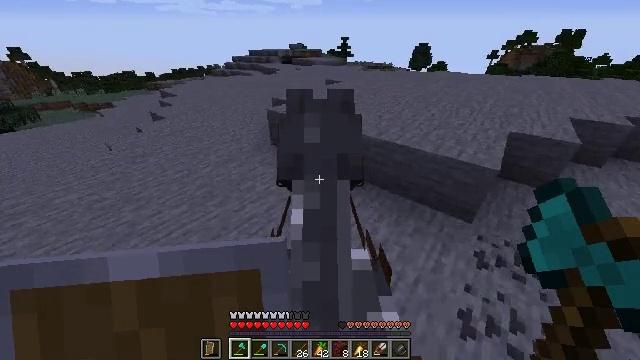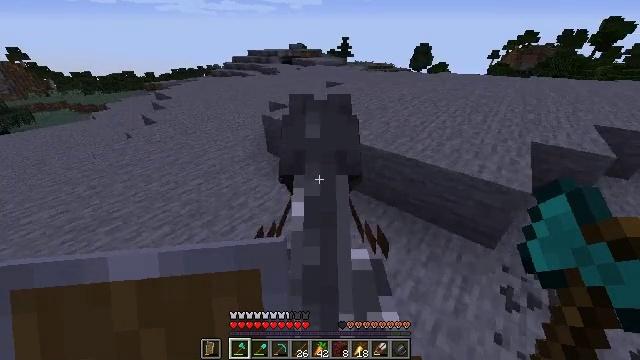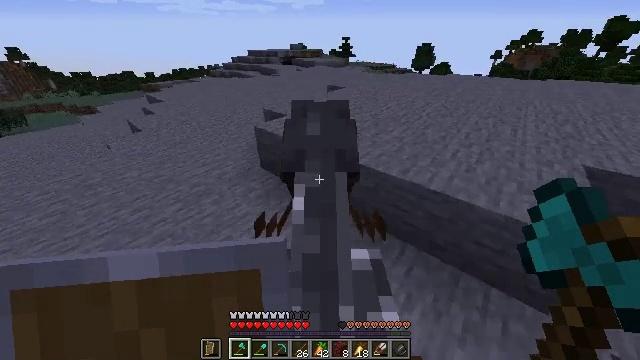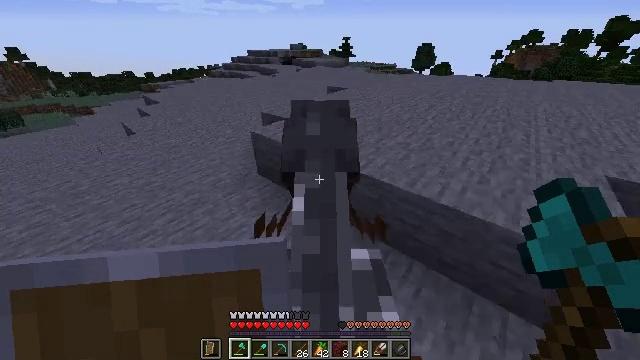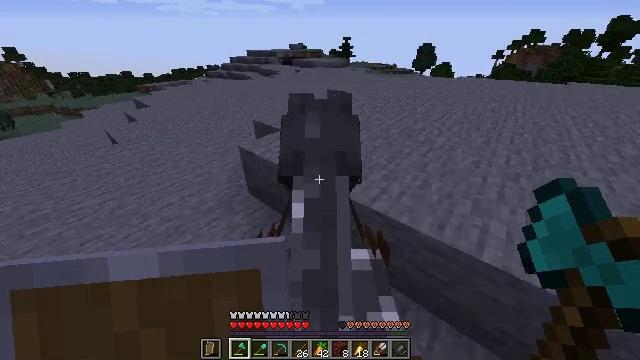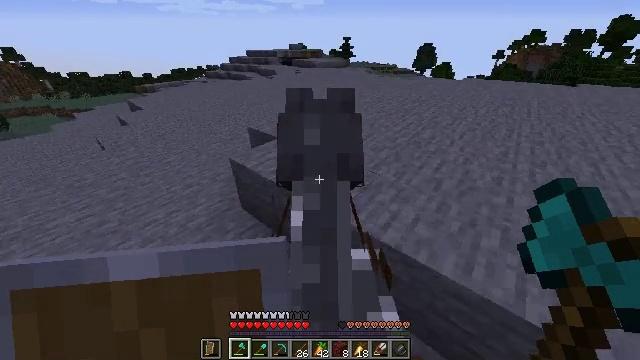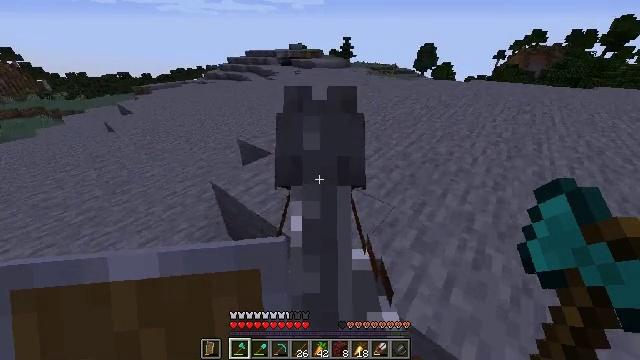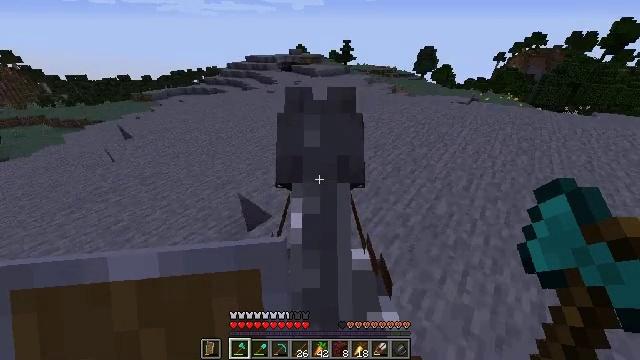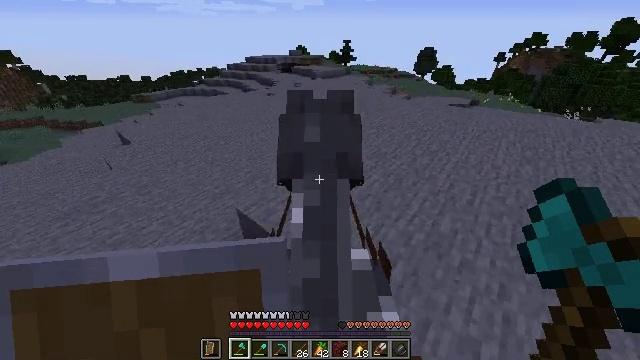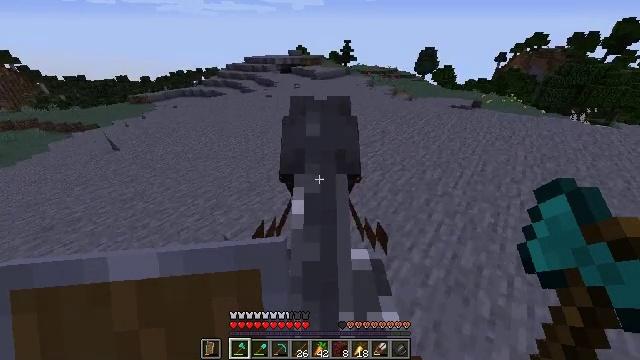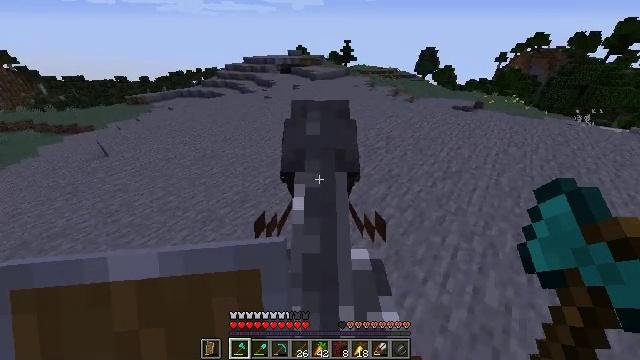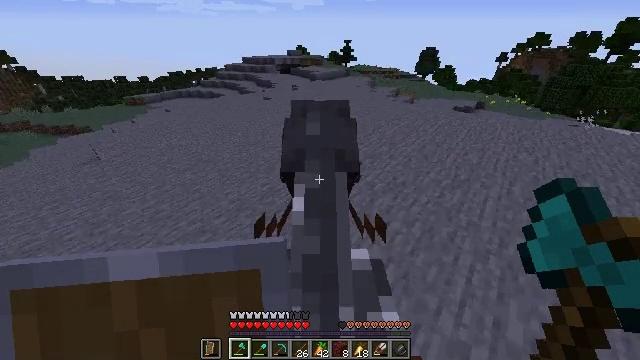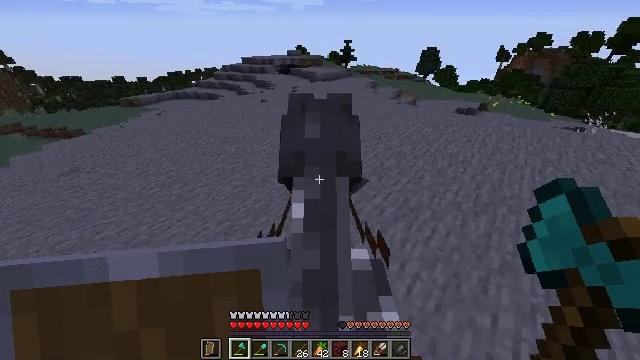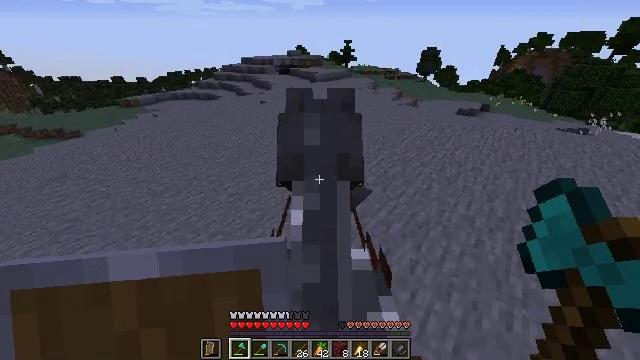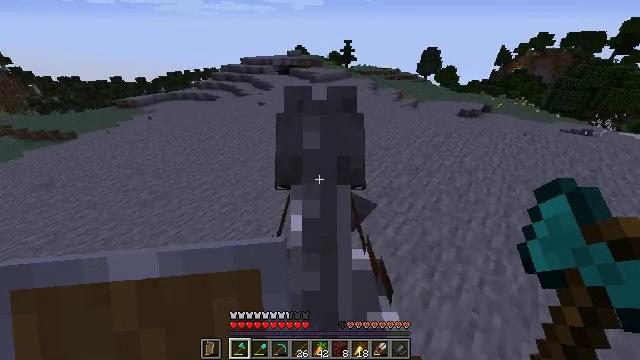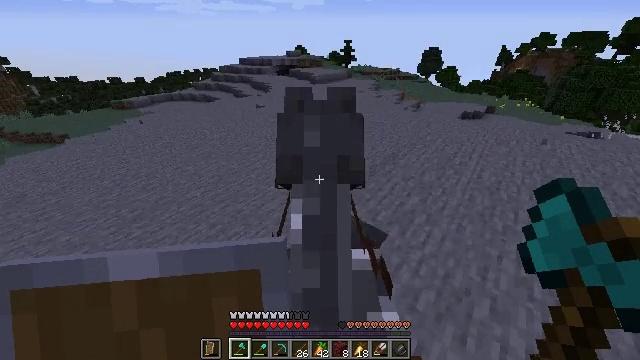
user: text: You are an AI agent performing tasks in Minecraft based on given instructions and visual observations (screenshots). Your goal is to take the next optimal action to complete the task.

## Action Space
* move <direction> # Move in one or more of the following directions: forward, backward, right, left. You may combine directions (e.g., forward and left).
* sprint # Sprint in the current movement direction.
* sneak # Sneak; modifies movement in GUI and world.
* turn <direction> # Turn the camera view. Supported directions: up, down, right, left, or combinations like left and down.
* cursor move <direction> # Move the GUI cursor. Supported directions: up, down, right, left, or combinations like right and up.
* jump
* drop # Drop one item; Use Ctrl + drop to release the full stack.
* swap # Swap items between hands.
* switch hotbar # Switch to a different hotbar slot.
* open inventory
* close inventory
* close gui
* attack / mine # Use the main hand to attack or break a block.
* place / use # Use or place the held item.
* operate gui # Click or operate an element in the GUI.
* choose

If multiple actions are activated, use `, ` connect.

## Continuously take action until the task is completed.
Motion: motion action
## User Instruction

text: Dig up some sand.
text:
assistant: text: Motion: move forward, sprint
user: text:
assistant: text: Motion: move forward, sprint
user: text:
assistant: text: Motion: move forward, sprint
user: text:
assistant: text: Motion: move forward, sprint
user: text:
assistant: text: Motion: move forward, sprint
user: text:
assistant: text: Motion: move forward, sprint
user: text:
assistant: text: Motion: move forward, sprint
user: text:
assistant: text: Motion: move forward, sprint
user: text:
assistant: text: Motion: move forward
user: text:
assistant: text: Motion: move forward
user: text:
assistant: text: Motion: move forward
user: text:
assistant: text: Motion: move forward
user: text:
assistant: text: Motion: move forward
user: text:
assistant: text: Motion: move forward
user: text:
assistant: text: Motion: move forward
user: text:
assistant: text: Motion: move forward
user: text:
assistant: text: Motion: move forward
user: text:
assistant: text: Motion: move forward
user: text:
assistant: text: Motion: move forward
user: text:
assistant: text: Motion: move forward
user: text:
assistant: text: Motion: move forward
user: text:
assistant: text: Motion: move forward, turn up
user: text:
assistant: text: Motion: move forward, turn up
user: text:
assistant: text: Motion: move forward, turn right and up
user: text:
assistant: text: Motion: move forward, turn up
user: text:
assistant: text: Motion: move forward, turn up
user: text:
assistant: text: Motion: move forward, turn up
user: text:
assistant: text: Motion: move forward
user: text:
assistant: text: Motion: move forward
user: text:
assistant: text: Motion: move forward